Question: I'm drawing a 'Bitmap' as a background for a custom field but it doesn't draw the bitmap in the entire field's area. I've resized the image too but it always leaves out some space to the right and bottom. This is what it looks like:

Here's some code for painting:
'''
public int getPreferredWidth(){
return phoneWidth;
}
public int getPreferredHeight(){
return cellHeight;
}
protected void paint(Graphics g) {
Bitmap img = Bitmap.getBitmapResource("cell_bg.png");
img.scaleInto(new Bitmap(phoneWidth, cellHeight), Bitmap.SCALE_TO_FIT);//or other scaling methods
g.drawBitmap(0, 0, phoneWidth, cellHeight, img, 0, 0);//draw background
//other steps
}
'''
It works fine if I set the 'Background' as follows-
'''
Background bg = BackgroundFactory.createBitmapBackground(Bitmap.getBitmapResource("cell_bg.png"),0,0,Background.REPEAT_SCALE_TO_FIT);
this.setBackground(bg);
'''
but this way, the background image is not visible 'onFocus'.
What am I doing wrong here?
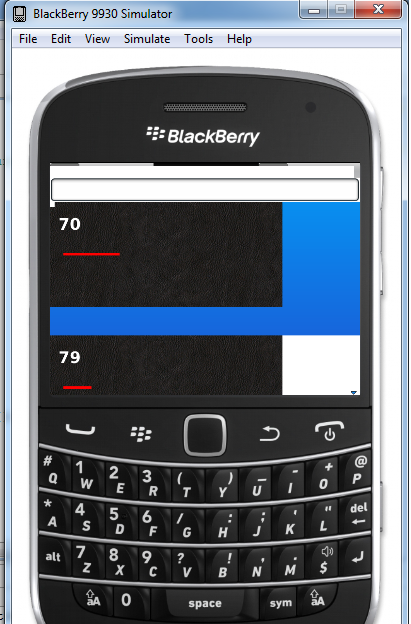
Answer: The problem here is you've used 'scaleInto()' incorrectly.
Try it like this:
'''
Bitmap img = Bitmap.getBitmapResource("cell_bg.png");
Bitmap scaled = new Bitmap(phoneWidth, cellHeight);
img.scaleInto(scaled, Bitmap.SCALE_TO_FIT);//or other scaling methods
g.drawBitmap(0, 0, phoneWidth, cellHeight, scaled, 0, 0);// here draw the scaled image(You here draw the old one)
'''
the 'scaled' bitmap image is given as output, the original image .